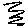
Label: zigzag